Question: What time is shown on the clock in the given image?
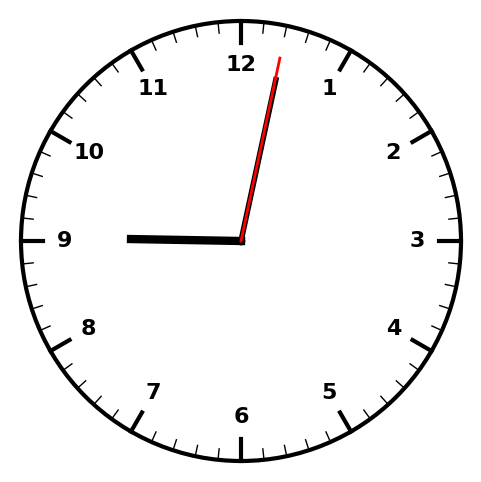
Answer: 09:02:02